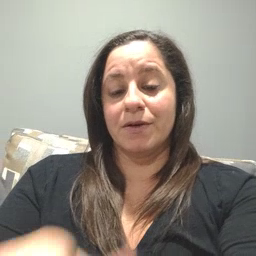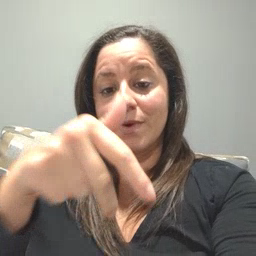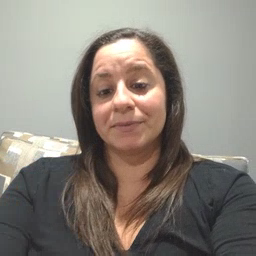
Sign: ride